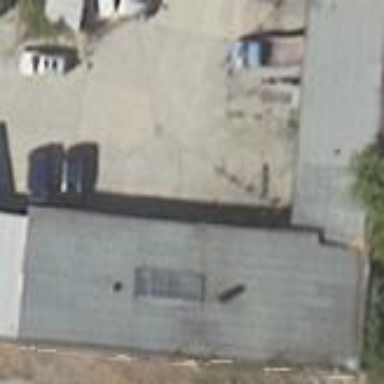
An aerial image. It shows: Shed building.